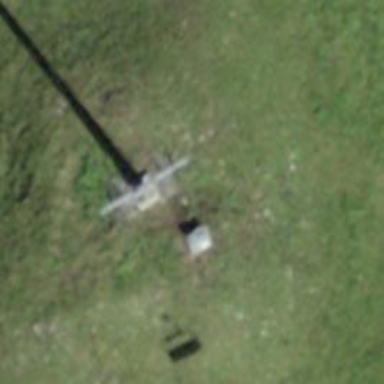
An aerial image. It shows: Pylon for aerialway.